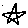
Label: star